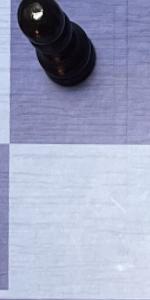
Label: Empty